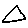
Label: triangle